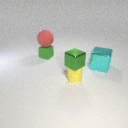
large red rubber sphere to the left of small green metal cube